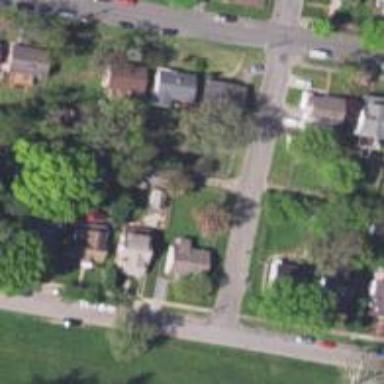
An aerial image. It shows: Alley classified as service road.